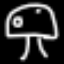
Label: mushroom